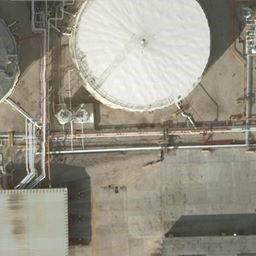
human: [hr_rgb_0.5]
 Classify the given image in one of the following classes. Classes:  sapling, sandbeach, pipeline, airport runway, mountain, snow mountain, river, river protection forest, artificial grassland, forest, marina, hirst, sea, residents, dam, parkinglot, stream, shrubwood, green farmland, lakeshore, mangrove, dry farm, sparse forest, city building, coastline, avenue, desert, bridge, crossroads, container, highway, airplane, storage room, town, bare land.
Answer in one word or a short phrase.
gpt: storage room